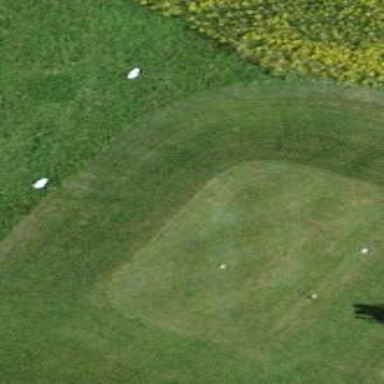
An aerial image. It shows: Golf tee.